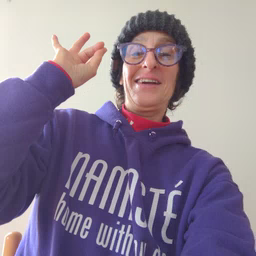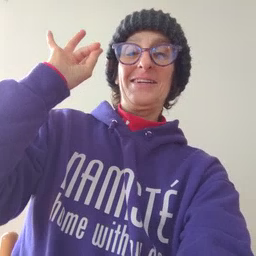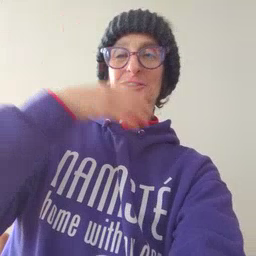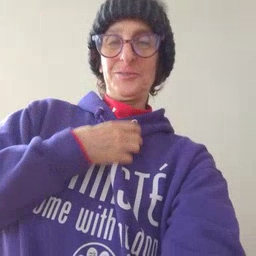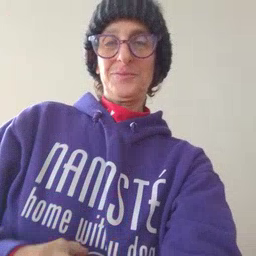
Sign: hungry